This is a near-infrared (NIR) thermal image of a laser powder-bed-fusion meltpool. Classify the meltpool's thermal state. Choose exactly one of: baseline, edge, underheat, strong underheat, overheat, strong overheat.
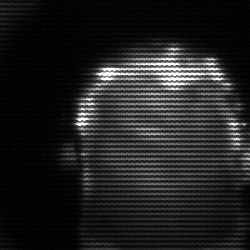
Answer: baseline